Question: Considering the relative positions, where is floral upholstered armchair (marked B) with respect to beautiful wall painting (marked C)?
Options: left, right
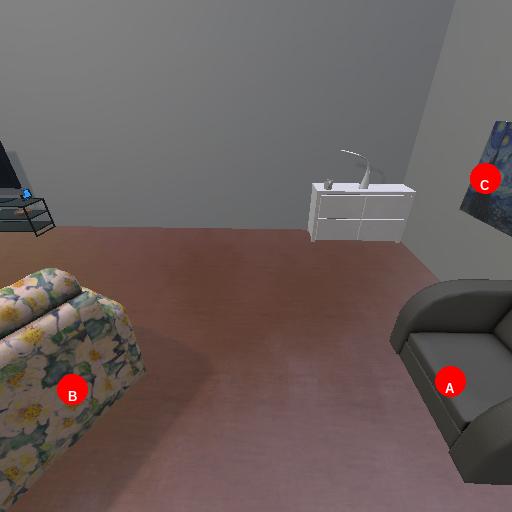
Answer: left